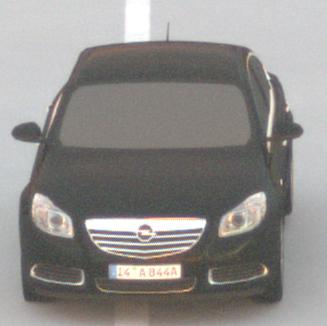
Make: Opel
Model: Insignia 1.6
Detailed model: Insignia (A) Notch Back
Model produced from: 2008/11
Model produced until: 2008/12
Doors: 4
Color: black
Road condition: dry road
Daytime: sunrise or sunset
Contrast: medium contrast